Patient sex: M
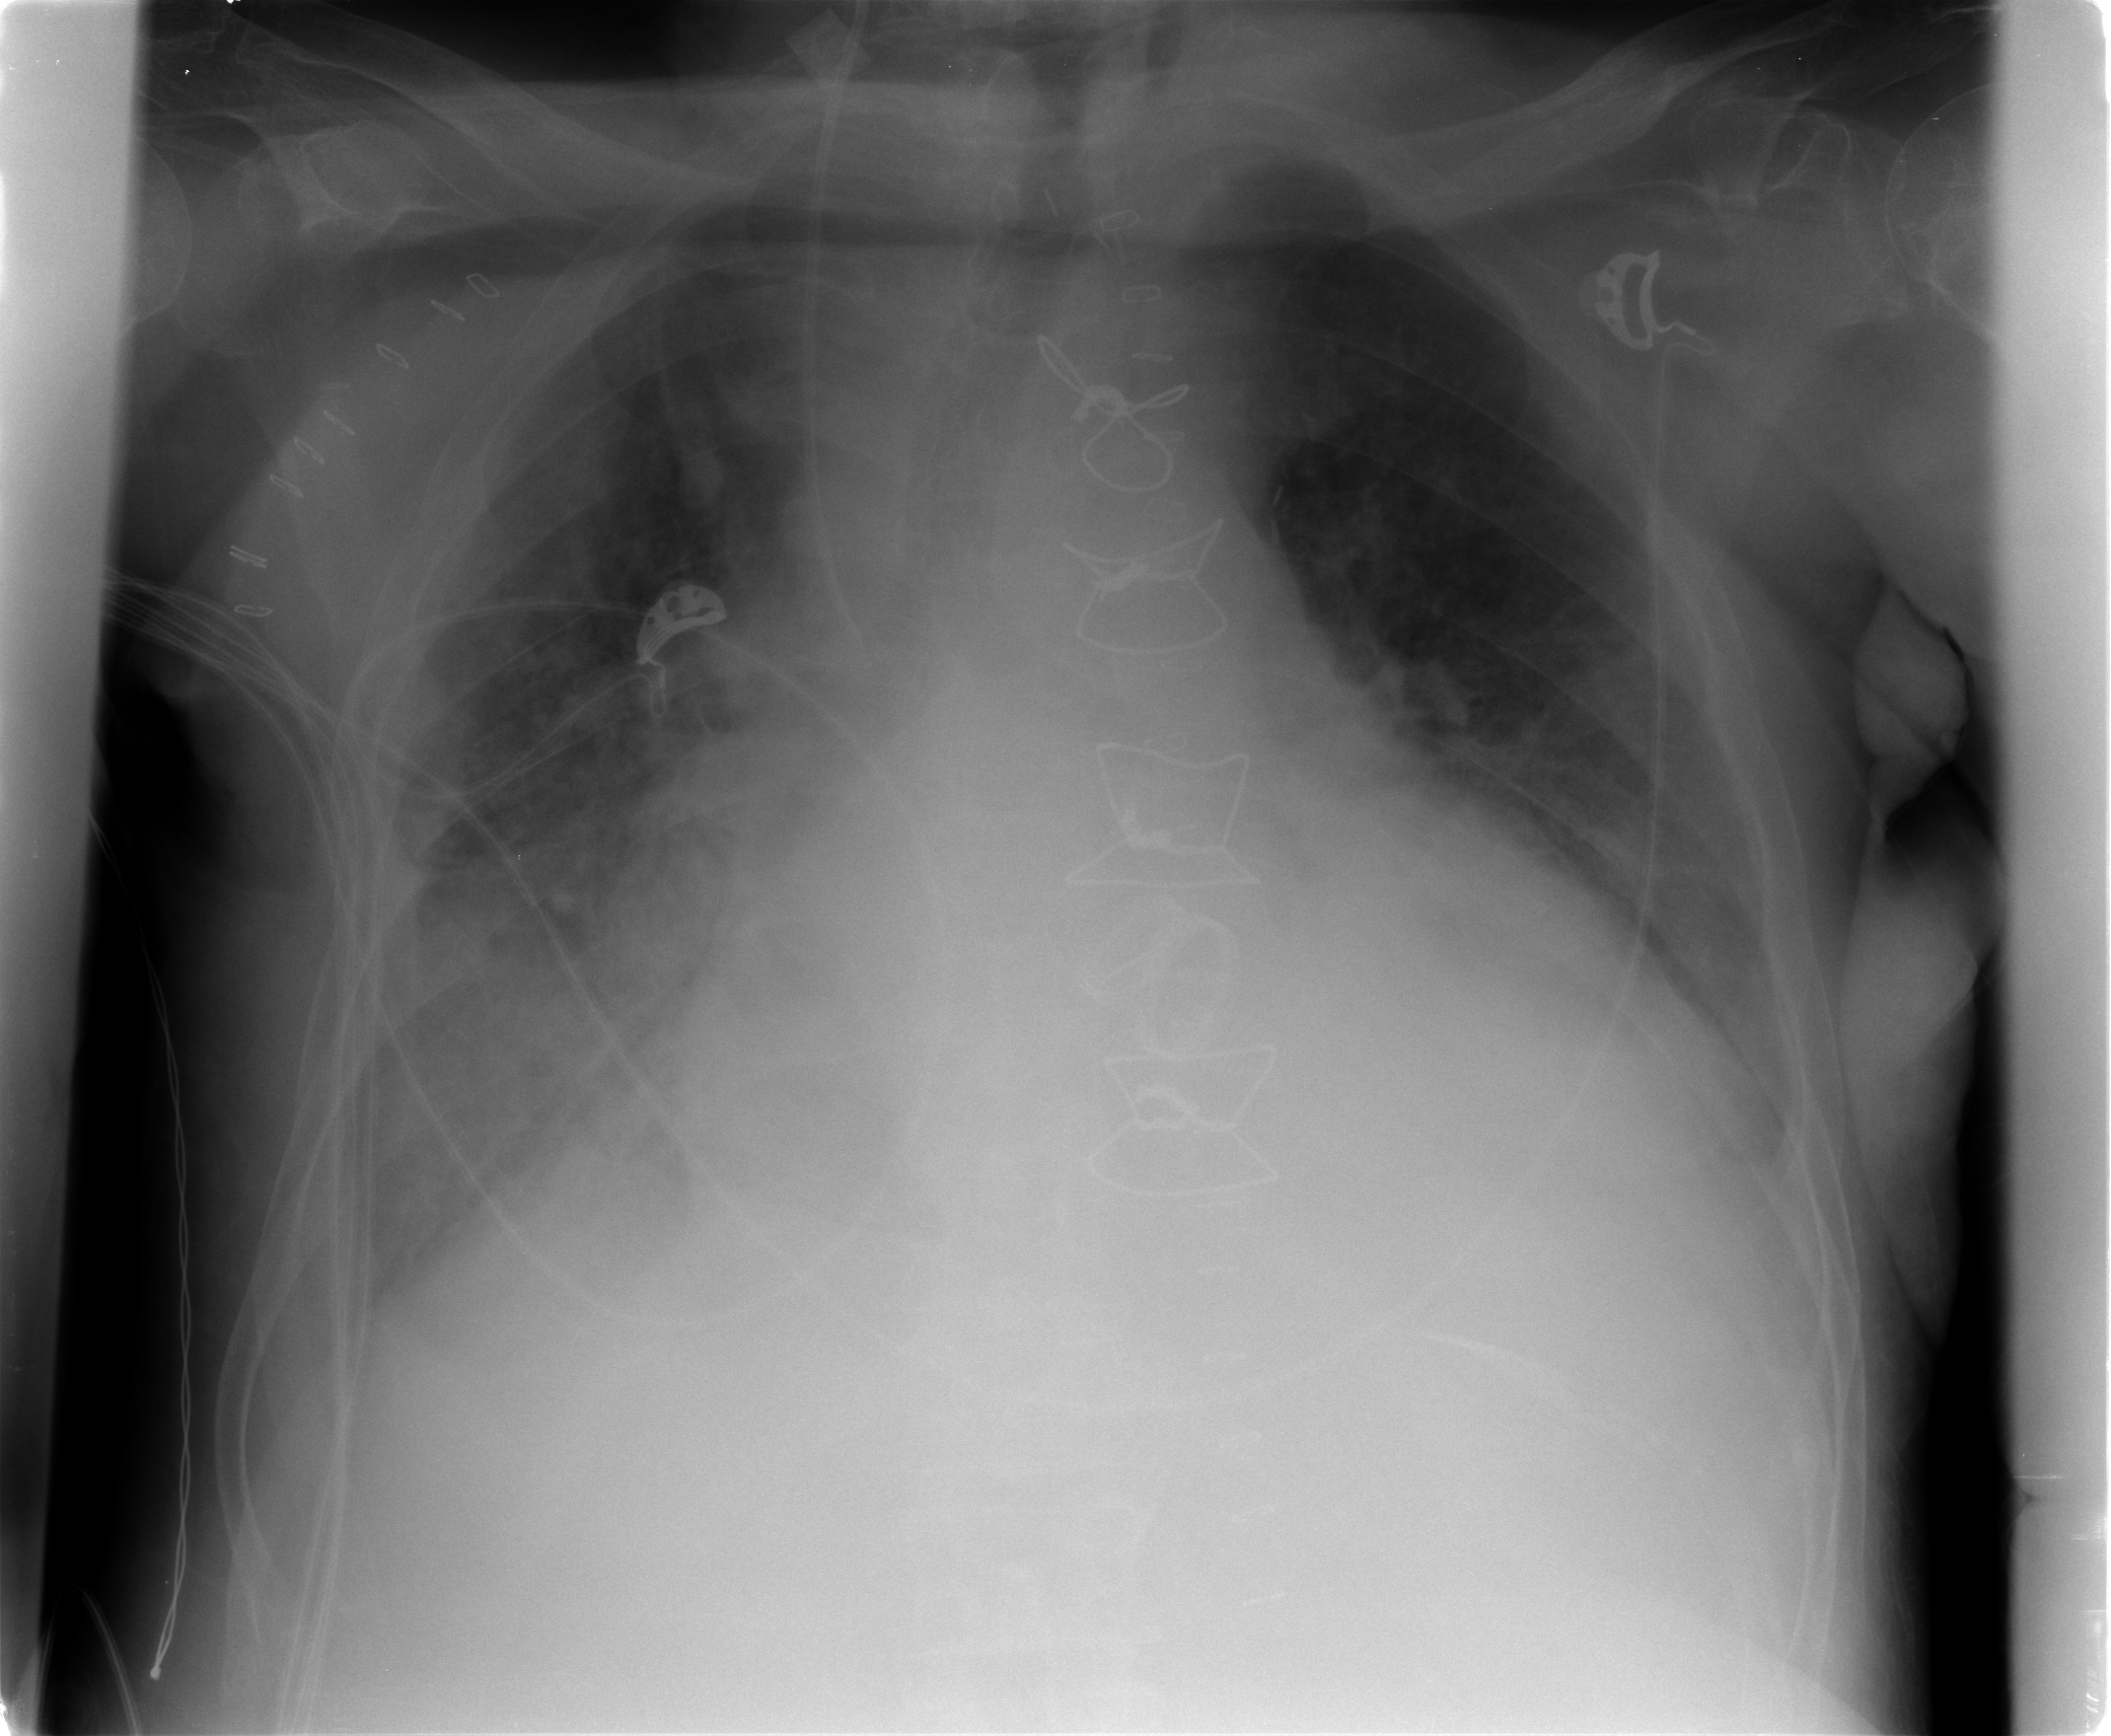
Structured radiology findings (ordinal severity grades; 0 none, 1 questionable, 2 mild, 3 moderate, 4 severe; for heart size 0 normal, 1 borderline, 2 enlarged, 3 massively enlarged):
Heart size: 2
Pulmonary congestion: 2
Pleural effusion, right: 3
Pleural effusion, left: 2
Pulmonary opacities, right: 3
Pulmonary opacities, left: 2
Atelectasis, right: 2
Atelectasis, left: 2